Question: I don't understand why the code below not compile (on the QueryOver line), I tried wih NHibernate 3.1 and 3.2
'''
public interface IRepository<T> where T : class
{
IQueryable<T> FindAll<T>();
void Save(T obj);
}
public class RepositoryBase<T> : IRepository<T> where T : class
{
protected ISession _session = null;
public RepositoryBase(ISession session)
{
_session = session;
}
public void Save(T obj)
{
_session.Save(obj);
}
public IQueryable<T> FindAll<T>()
{
- return _session.QueryOver<T>().List<T>().AsQueryable();
}
}
'''
Error :

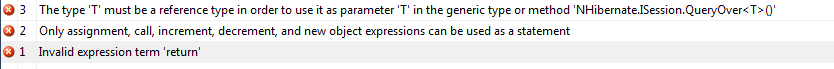
Answer: You do not need '<T>' in FindAll declarations because they already declared at the class level. You may also be missing some using statements. And there is a dash ( '-' ) in the QueryOver line. Following should compile in .NET 3.5 project:
'''
using System.Linq;
using NHibernate;
public interface IRepository<T> where T : class {
IQueryable<T> FindAll();
void Save(T obj);
}
public class RepositoryBase<T> : IRepository<T> where T : class {
protected ISession _session = null;
public RepositoryBase(ISession session) {
_session = session;
}
public void Save(T obj) {
_session.Save(obj);
}
public IQueryable<T> FindAll() {
return _session.QueryOver<T>().List<T>().AsQueryable();
}
}
'''